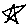
Label: star